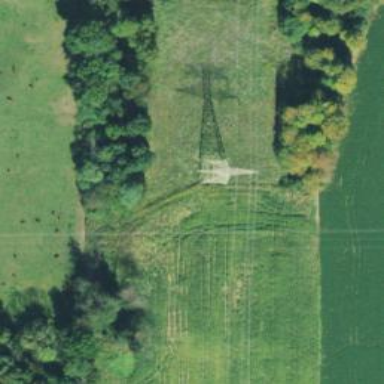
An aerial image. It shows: Lattice structure tower used for power distribution.